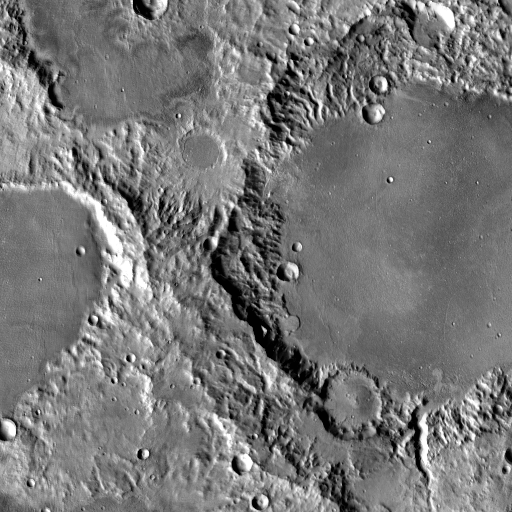
Crater classes present: Background, Other, Buried